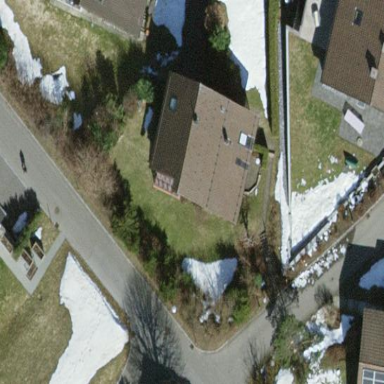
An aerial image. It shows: Simple and straightforward house.